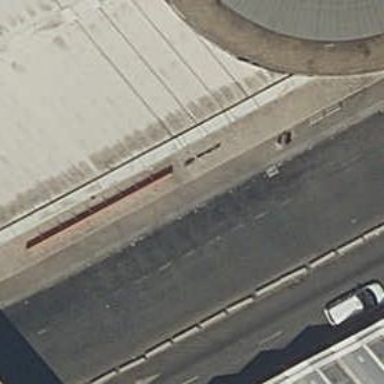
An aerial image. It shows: Set of steps on the road.